Aerial crown-view tile of a tropical tree (Barro Colorado Island, Panama), acquired 20241112:
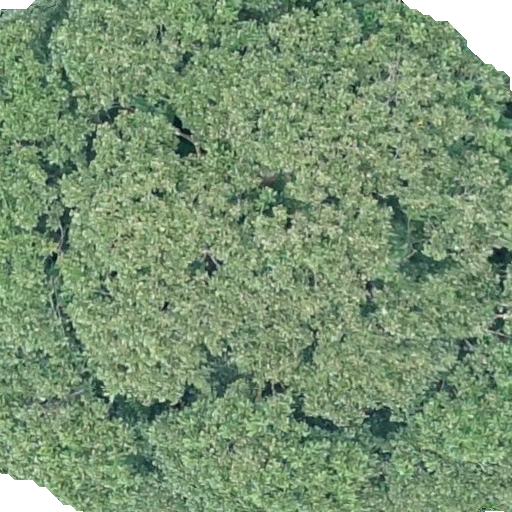
Species: Dipteryx oleifera
GBIF accepted scientific name: Dipteryx oleifera
Crown area: 557.721 m²